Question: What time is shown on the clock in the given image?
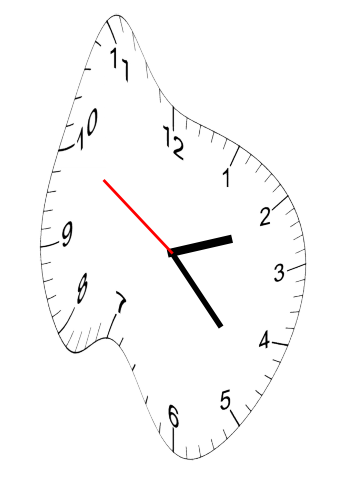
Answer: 02:22:50